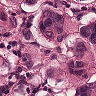
Metastatic tissue present: yes